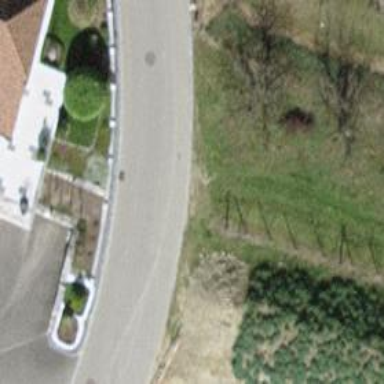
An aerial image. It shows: Residential road with asphalt surface and no sidewalk.